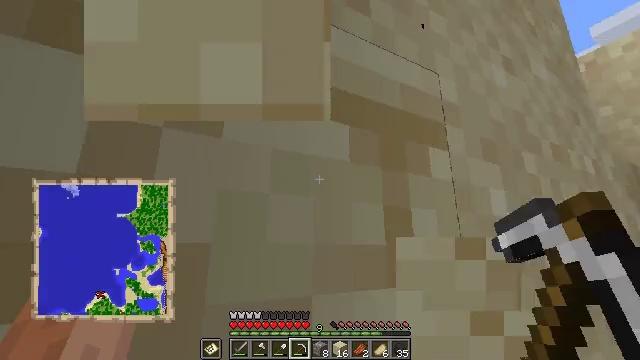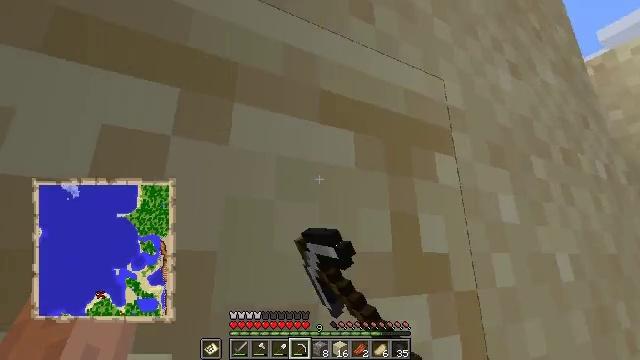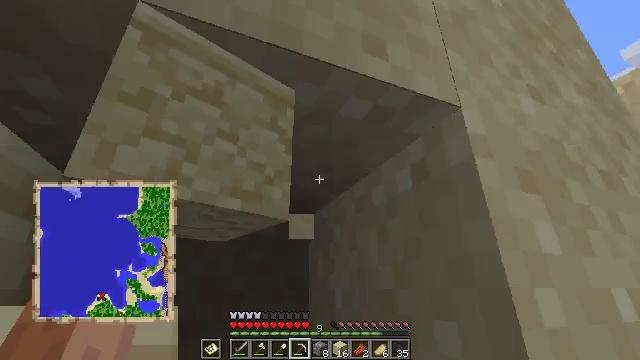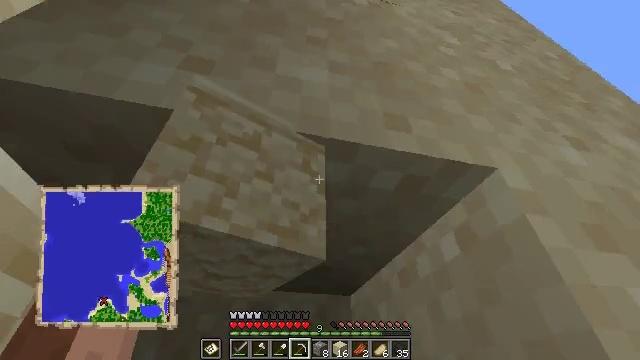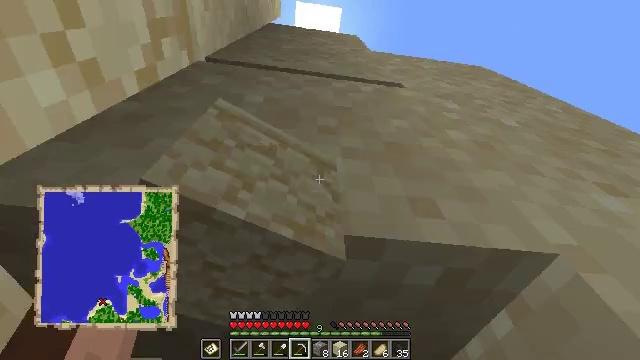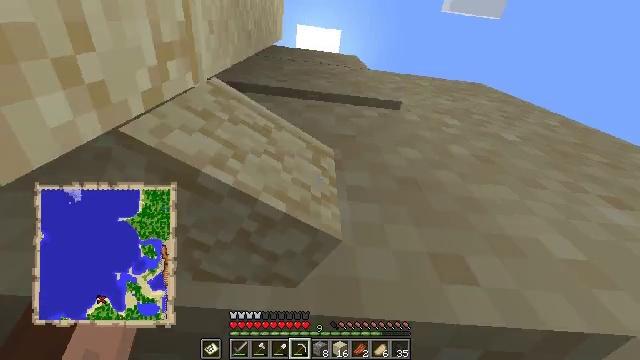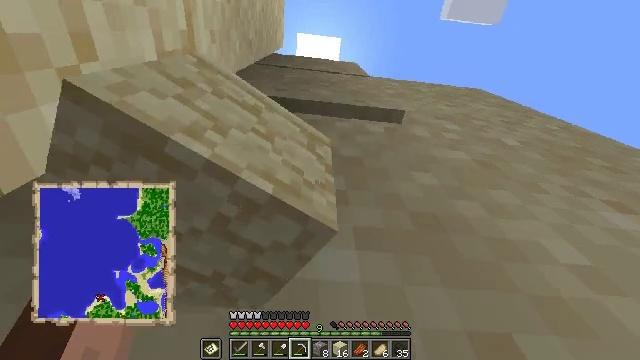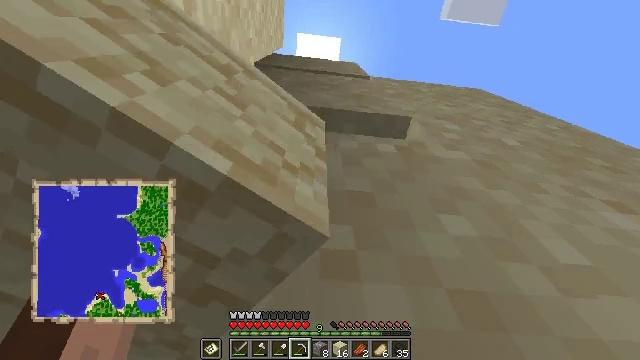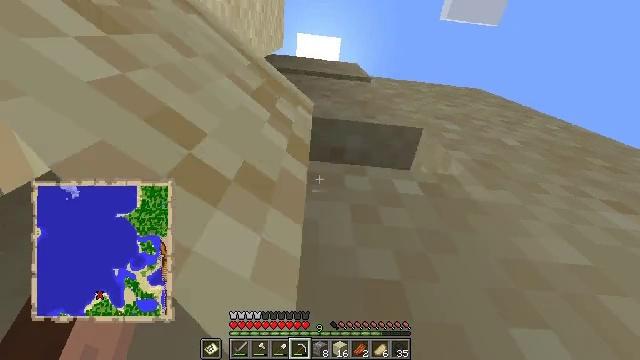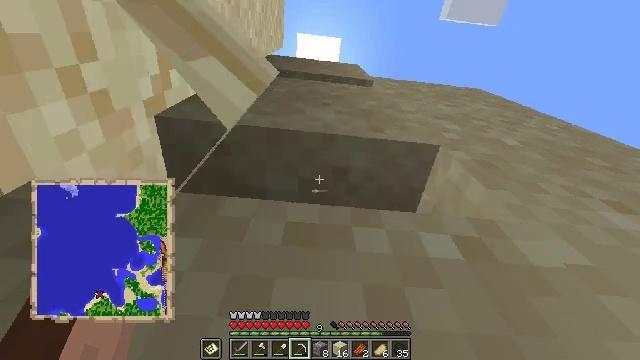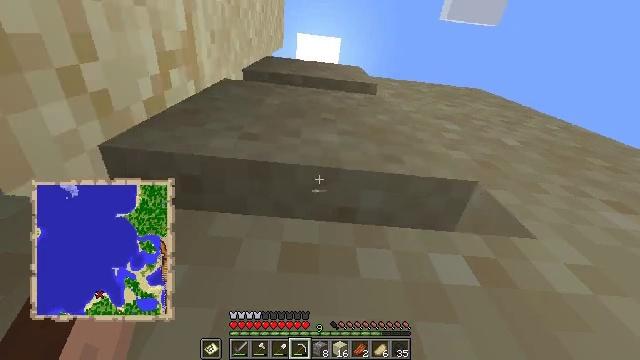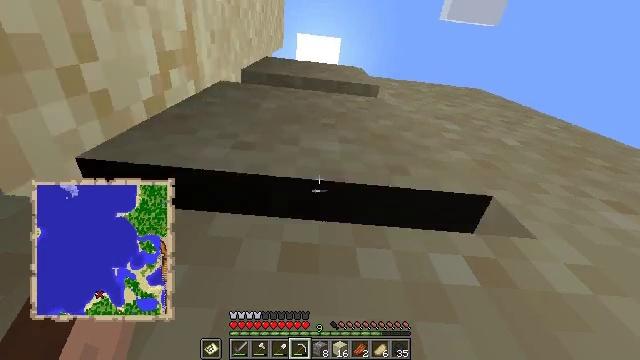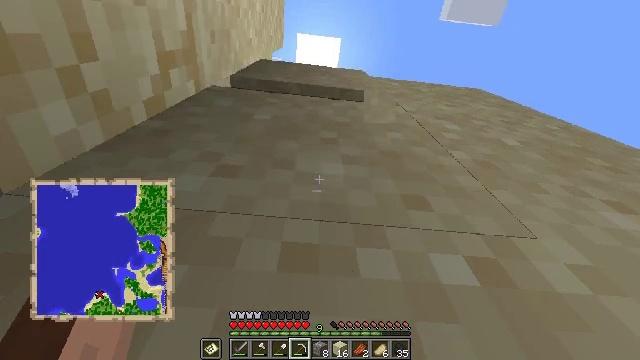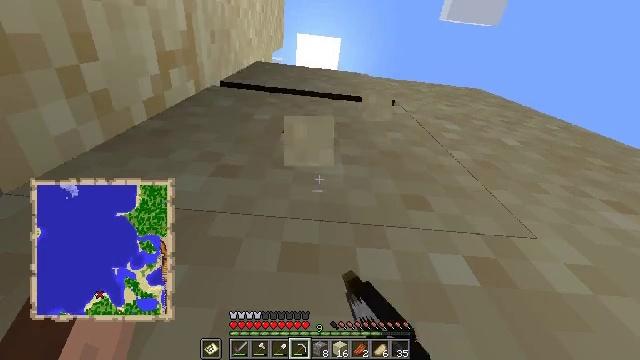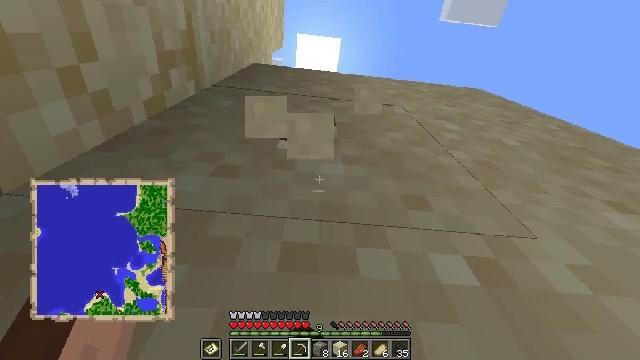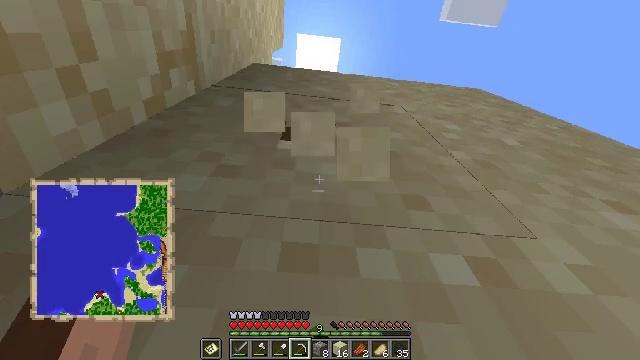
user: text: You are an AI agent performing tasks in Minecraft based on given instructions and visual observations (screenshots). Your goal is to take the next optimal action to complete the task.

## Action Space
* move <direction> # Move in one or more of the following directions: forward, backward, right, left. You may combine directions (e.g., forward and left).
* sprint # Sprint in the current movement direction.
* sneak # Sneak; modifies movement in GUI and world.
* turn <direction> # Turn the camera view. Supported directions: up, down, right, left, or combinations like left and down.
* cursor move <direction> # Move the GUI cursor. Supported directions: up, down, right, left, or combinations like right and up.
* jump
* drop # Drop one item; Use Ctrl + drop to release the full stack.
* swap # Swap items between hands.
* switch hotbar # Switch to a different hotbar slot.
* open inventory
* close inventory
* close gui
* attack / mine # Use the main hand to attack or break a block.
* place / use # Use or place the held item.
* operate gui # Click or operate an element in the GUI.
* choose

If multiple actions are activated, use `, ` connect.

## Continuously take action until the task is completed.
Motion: motion action
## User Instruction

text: Attack the ground to gather sand.
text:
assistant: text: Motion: turn left and up, attack / mine
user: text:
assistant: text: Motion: turn left and up, attack / mine
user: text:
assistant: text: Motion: turn left and up, attack / mine
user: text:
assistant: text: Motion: turn left and up, attack / mine
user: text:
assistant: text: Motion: turn up, attack / mine
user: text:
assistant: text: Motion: turn up, attack / mine
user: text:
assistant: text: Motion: attack / mine
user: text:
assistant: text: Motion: attack / mine
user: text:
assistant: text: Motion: attack / mine
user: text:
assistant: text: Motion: attack / mine
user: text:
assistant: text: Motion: attack / mine
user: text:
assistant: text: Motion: attack / mine
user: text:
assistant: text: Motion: attack / mine
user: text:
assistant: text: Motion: attack / mine
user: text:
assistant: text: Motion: attack / mine
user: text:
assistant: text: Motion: attack / mine
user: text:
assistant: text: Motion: attack / mine
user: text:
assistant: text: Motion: attack / mine
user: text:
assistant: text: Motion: turn down, attack / mine
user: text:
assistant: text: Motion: turn left and down, attack / mine
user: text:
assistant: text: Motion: turn left and down, attack / mine
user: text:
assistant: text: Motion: turn left and down, attack / mine
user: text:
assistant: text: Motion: attack / mine
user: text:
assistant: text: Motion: attack / mine
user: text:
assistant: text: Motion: attack / mine
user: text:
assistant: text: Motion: attack / mine
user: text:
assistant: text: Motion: attack / mine
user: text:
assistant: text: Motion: attack / mine
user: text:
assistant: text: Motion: attack / mine
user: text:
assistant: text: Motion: attack / mine